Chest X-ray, AP view. Patient: 69 years old, sex M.
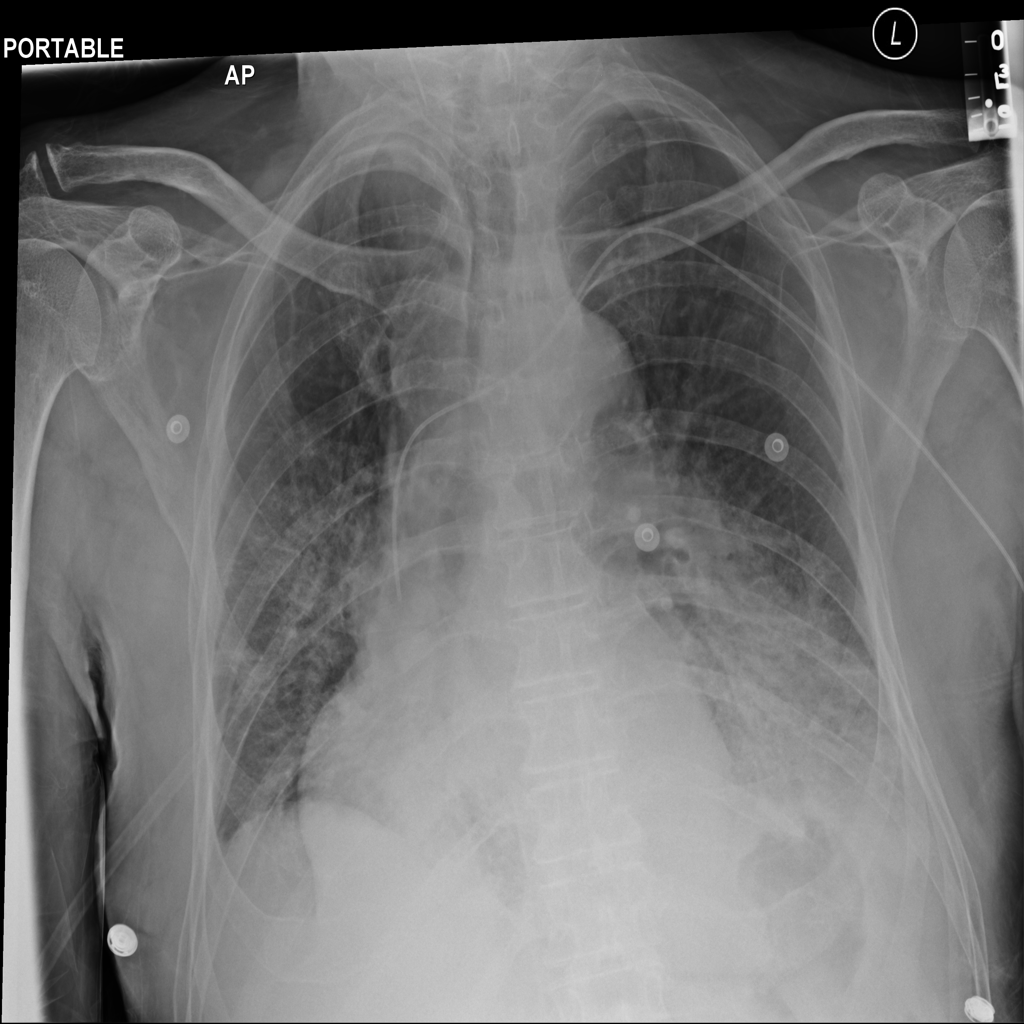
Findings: Atelectasis, Cardiomegaly, Infiltration